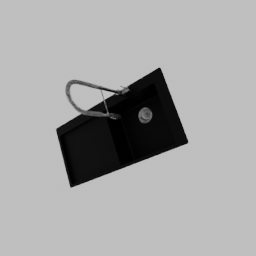
Label: appliances